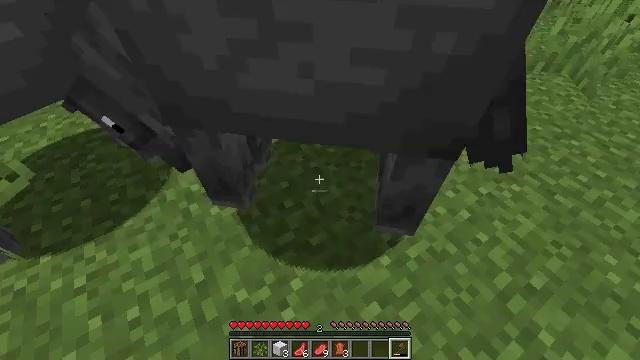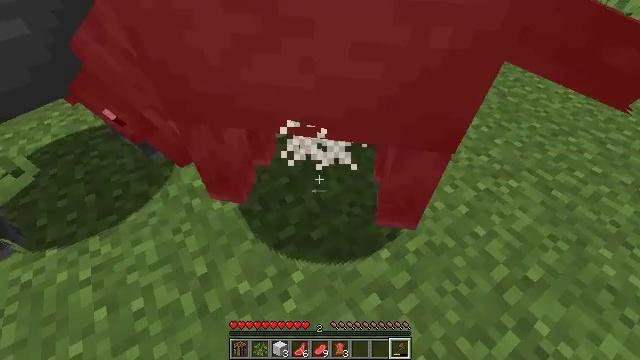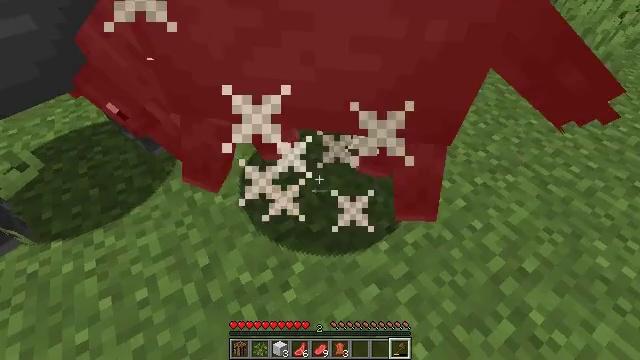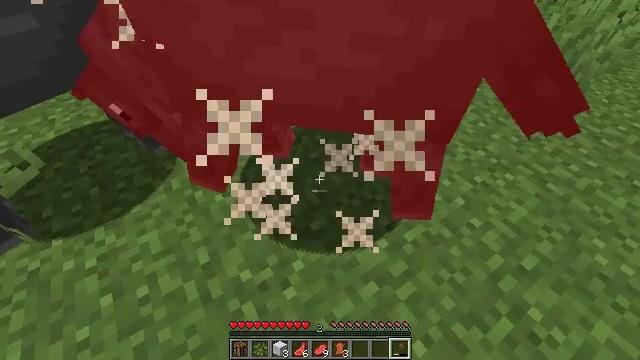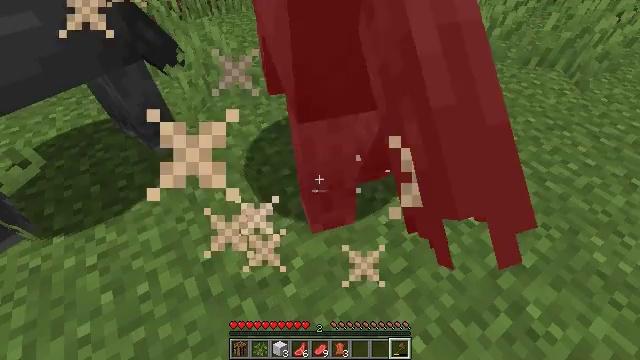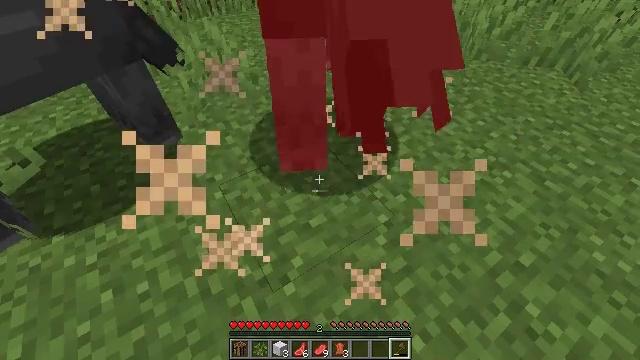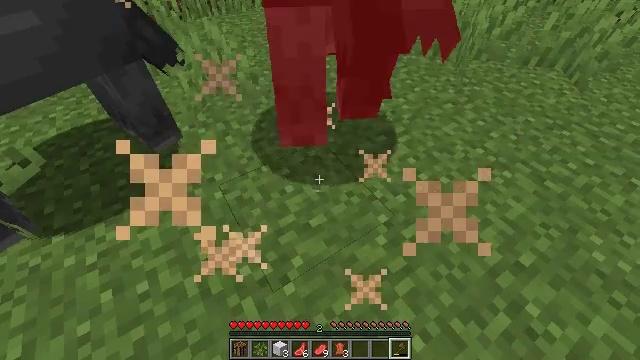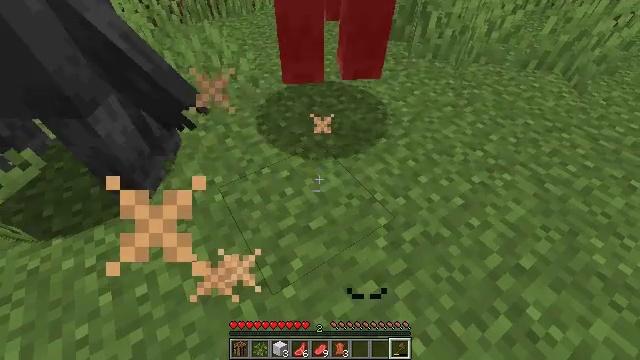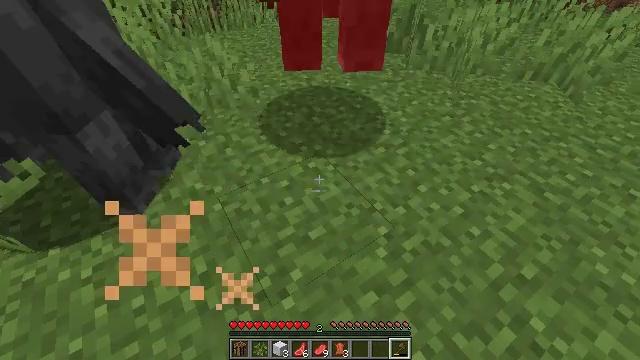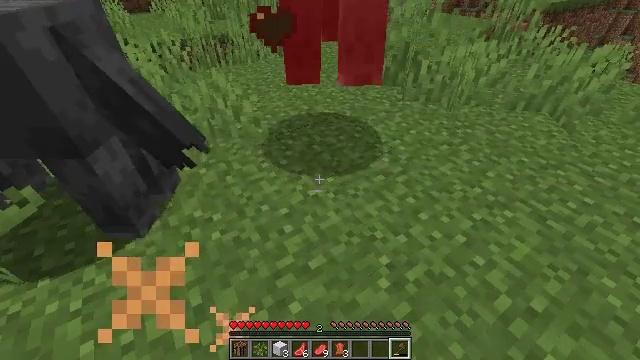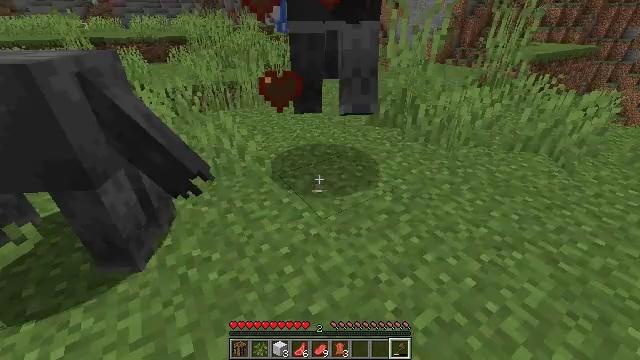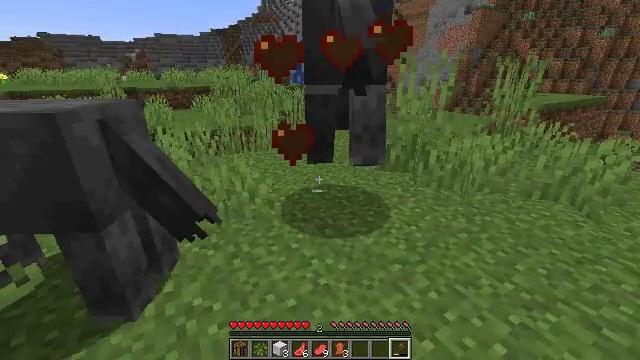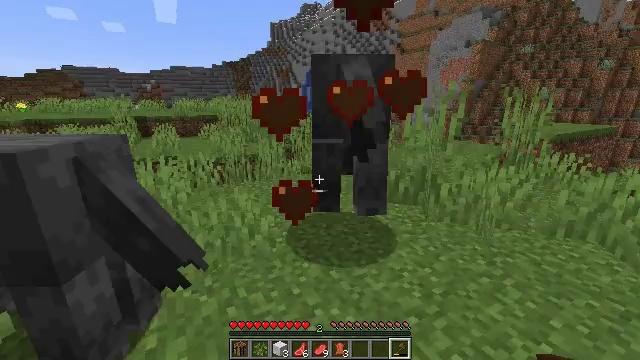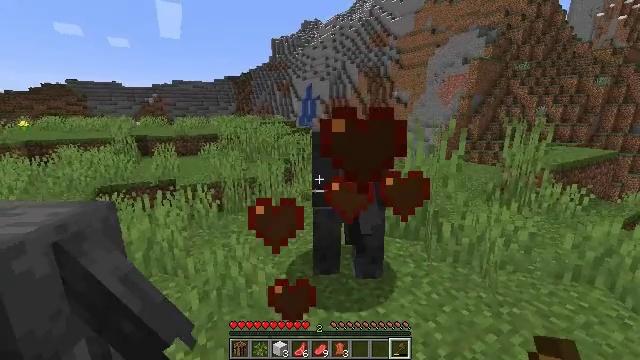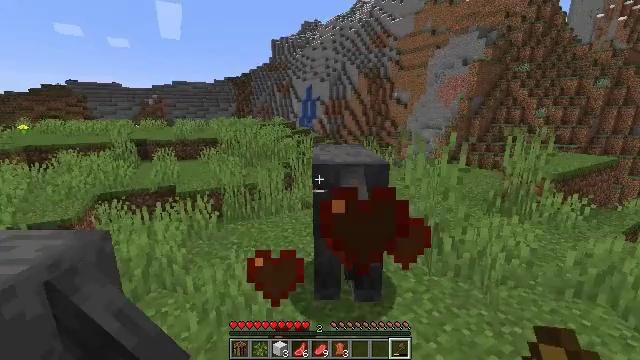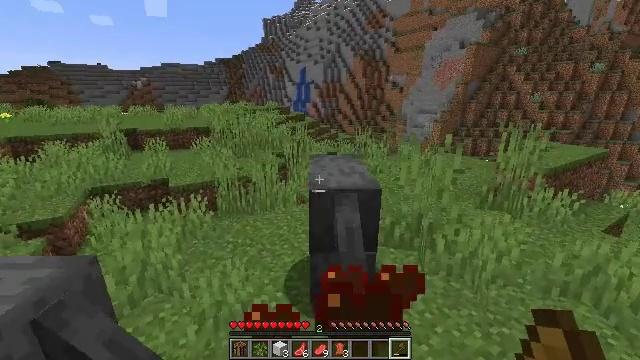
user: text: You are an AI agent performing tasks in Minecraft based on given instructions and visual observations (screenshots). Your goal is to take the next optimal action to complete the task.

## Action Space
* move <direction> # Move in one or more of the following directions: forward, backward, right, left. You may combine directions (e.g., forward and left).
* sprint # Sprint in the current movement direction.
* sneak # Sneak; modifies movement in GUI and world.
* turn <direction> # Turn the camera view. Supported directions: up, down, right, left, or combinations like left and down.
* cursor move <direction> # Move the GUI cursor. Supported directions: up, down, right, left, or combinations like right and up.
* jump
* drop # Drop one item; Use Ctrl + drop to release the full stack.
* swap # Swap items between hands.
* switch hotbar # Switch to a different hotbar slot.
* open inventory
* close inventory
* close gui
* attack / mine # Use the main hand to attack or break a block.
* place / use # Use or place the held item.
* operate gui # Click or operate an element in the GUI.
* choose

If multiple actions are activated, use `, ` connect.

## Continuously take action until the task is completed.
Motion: motion action
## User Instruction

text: Combat the horse.
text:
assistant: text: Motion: no_op
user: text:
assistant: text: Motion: no_op
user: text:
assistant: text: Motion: no_op
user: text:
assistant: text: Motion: no_op
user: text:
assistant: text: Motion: no_op
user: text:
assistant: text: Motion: no_op
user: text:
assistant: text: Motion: no_op
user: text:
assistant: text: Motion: turn up
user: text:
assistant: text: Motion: turn up
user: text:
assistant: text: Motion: turn up
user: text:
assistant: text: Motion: move forward, turn left and up
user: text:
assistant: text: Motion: move forward, turn left and up
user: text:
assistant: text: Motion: move forward, turn up, jump
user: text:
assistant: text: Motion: move forward, jump
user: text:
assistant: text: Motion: move forward, turn right and down, jump
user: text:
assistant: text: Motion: move forward, turn right and down, jump
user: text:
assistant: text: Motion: move forward, turn down, jump
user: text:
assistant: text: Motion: move forward, turn down
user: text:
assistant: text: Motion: move forward, turn down
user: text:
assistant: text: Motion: move forward, turn right and down, attack / mine
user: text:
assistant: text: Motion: attack / mine
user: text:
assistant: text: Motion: attack / mine
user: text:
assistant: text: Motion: no_op
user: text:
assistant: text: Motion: no_op
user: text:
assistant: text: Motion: no_op